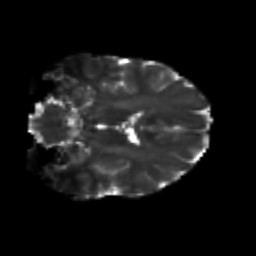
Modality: T2w
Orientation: coronal
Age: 26
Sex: male
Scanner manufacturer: siemens
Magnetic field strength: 3 T
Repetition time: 3.5 s
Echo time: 0.125 s